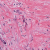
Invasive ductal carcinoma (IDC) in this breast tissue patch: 0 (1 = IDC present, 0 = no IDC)